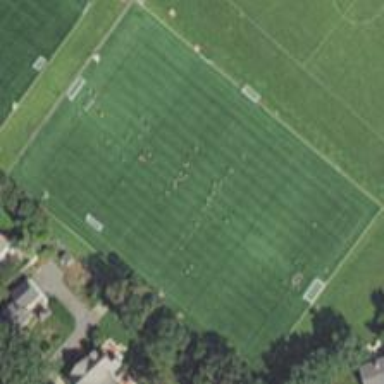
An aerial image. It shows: Pitch with artificial turf used for soccer and field hockey.